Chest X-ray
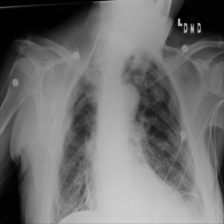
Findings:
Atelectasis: positive
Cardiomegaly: negative
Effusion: positive
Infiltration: negative
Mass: positive
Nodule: negative
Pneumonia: negative
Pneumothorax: negative
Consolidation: negative
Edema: negative
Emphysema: negative
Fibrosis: negative
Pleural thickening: negative
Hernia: negative